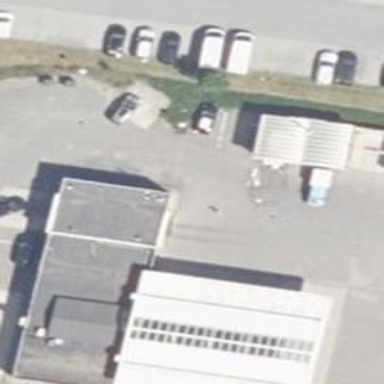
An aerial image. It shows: Car wash facility.